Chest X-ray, AP view. Patient: 54 years old, sex F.
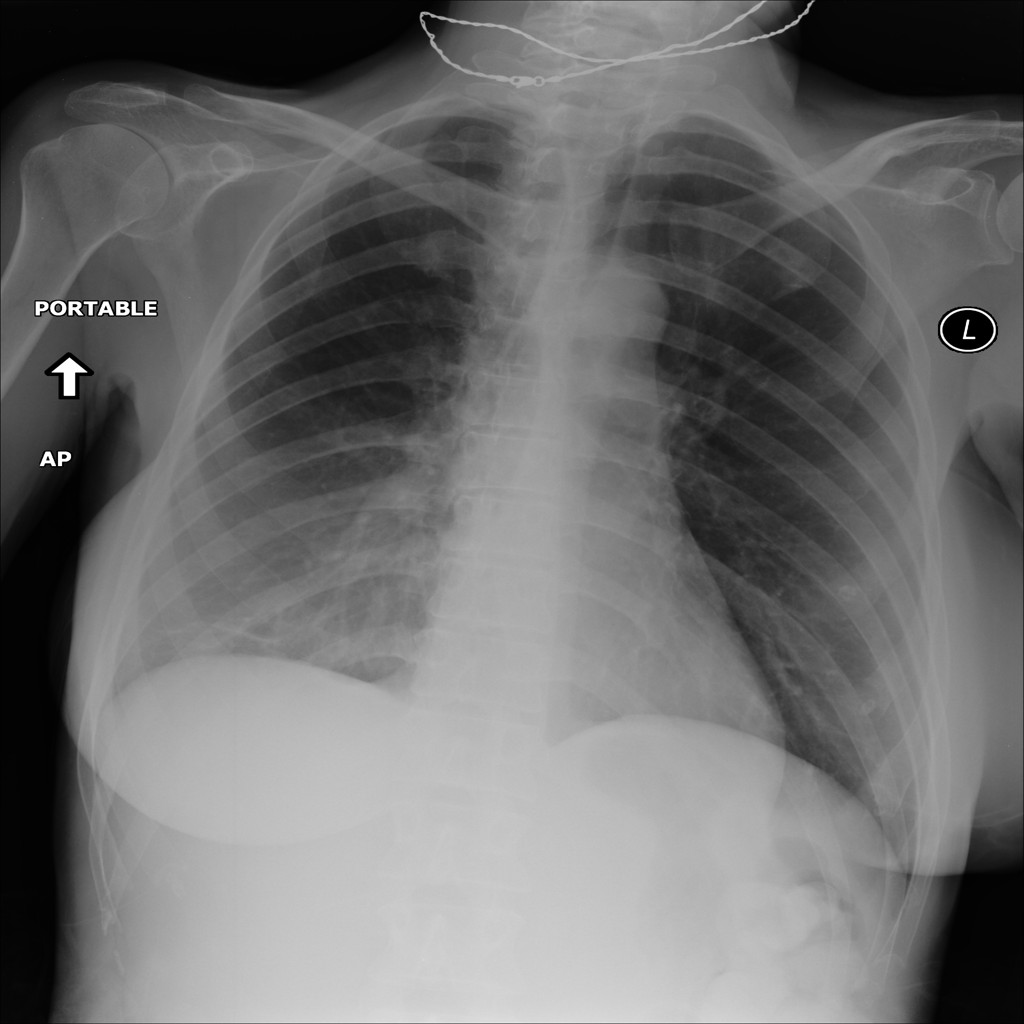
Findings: Atelectasis